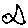
Label: fish